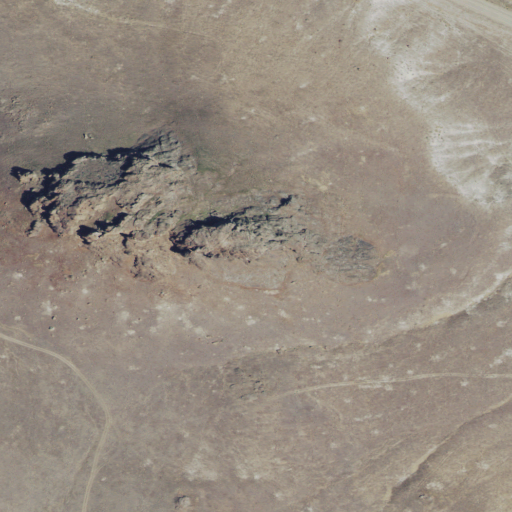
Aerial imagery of mountain in Idaho named Elephant Butte containing grassland, shrub, open development, medium intensity development, and low intensity development